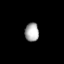
Tissue: lung
Cell type: Epithelial cells
Senescence score: 0.5578
Nuclear area (px): 251
Mean DAPI intensity: 173.849